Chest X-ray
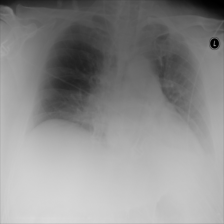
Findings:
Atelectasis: negative
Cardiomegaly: negative
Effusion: negative
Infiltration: negative
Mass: negative
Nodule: negative
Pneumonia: negative
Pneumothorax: negative
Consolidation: negative
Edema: negative
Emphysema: negative
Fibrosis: negative
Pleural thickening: negative
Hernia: negative